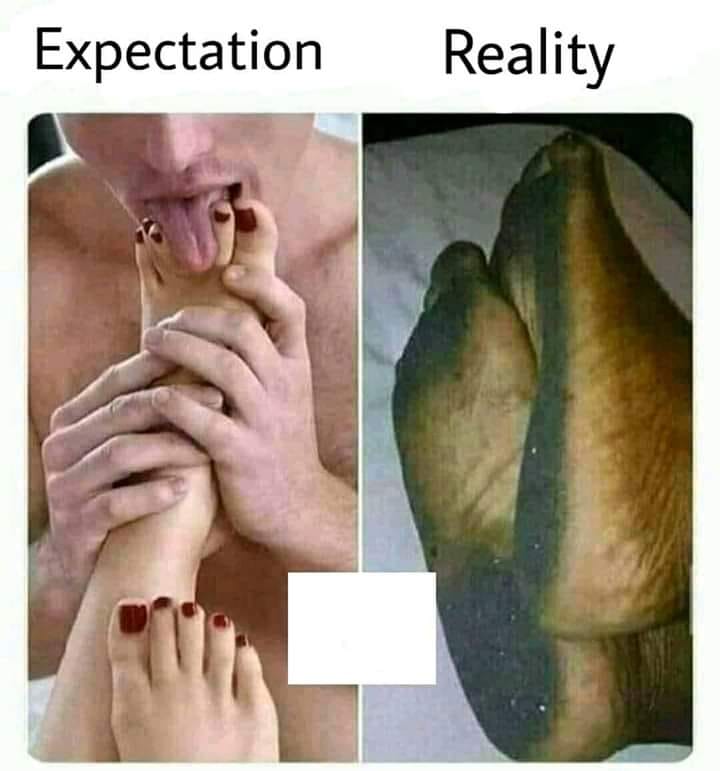
Caption: EXPECTATION     REALITY
Label: hate